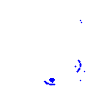
Particle: kaon